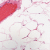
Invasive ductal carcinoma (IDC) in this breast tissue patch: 0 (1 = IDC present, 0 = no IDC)